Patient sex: M
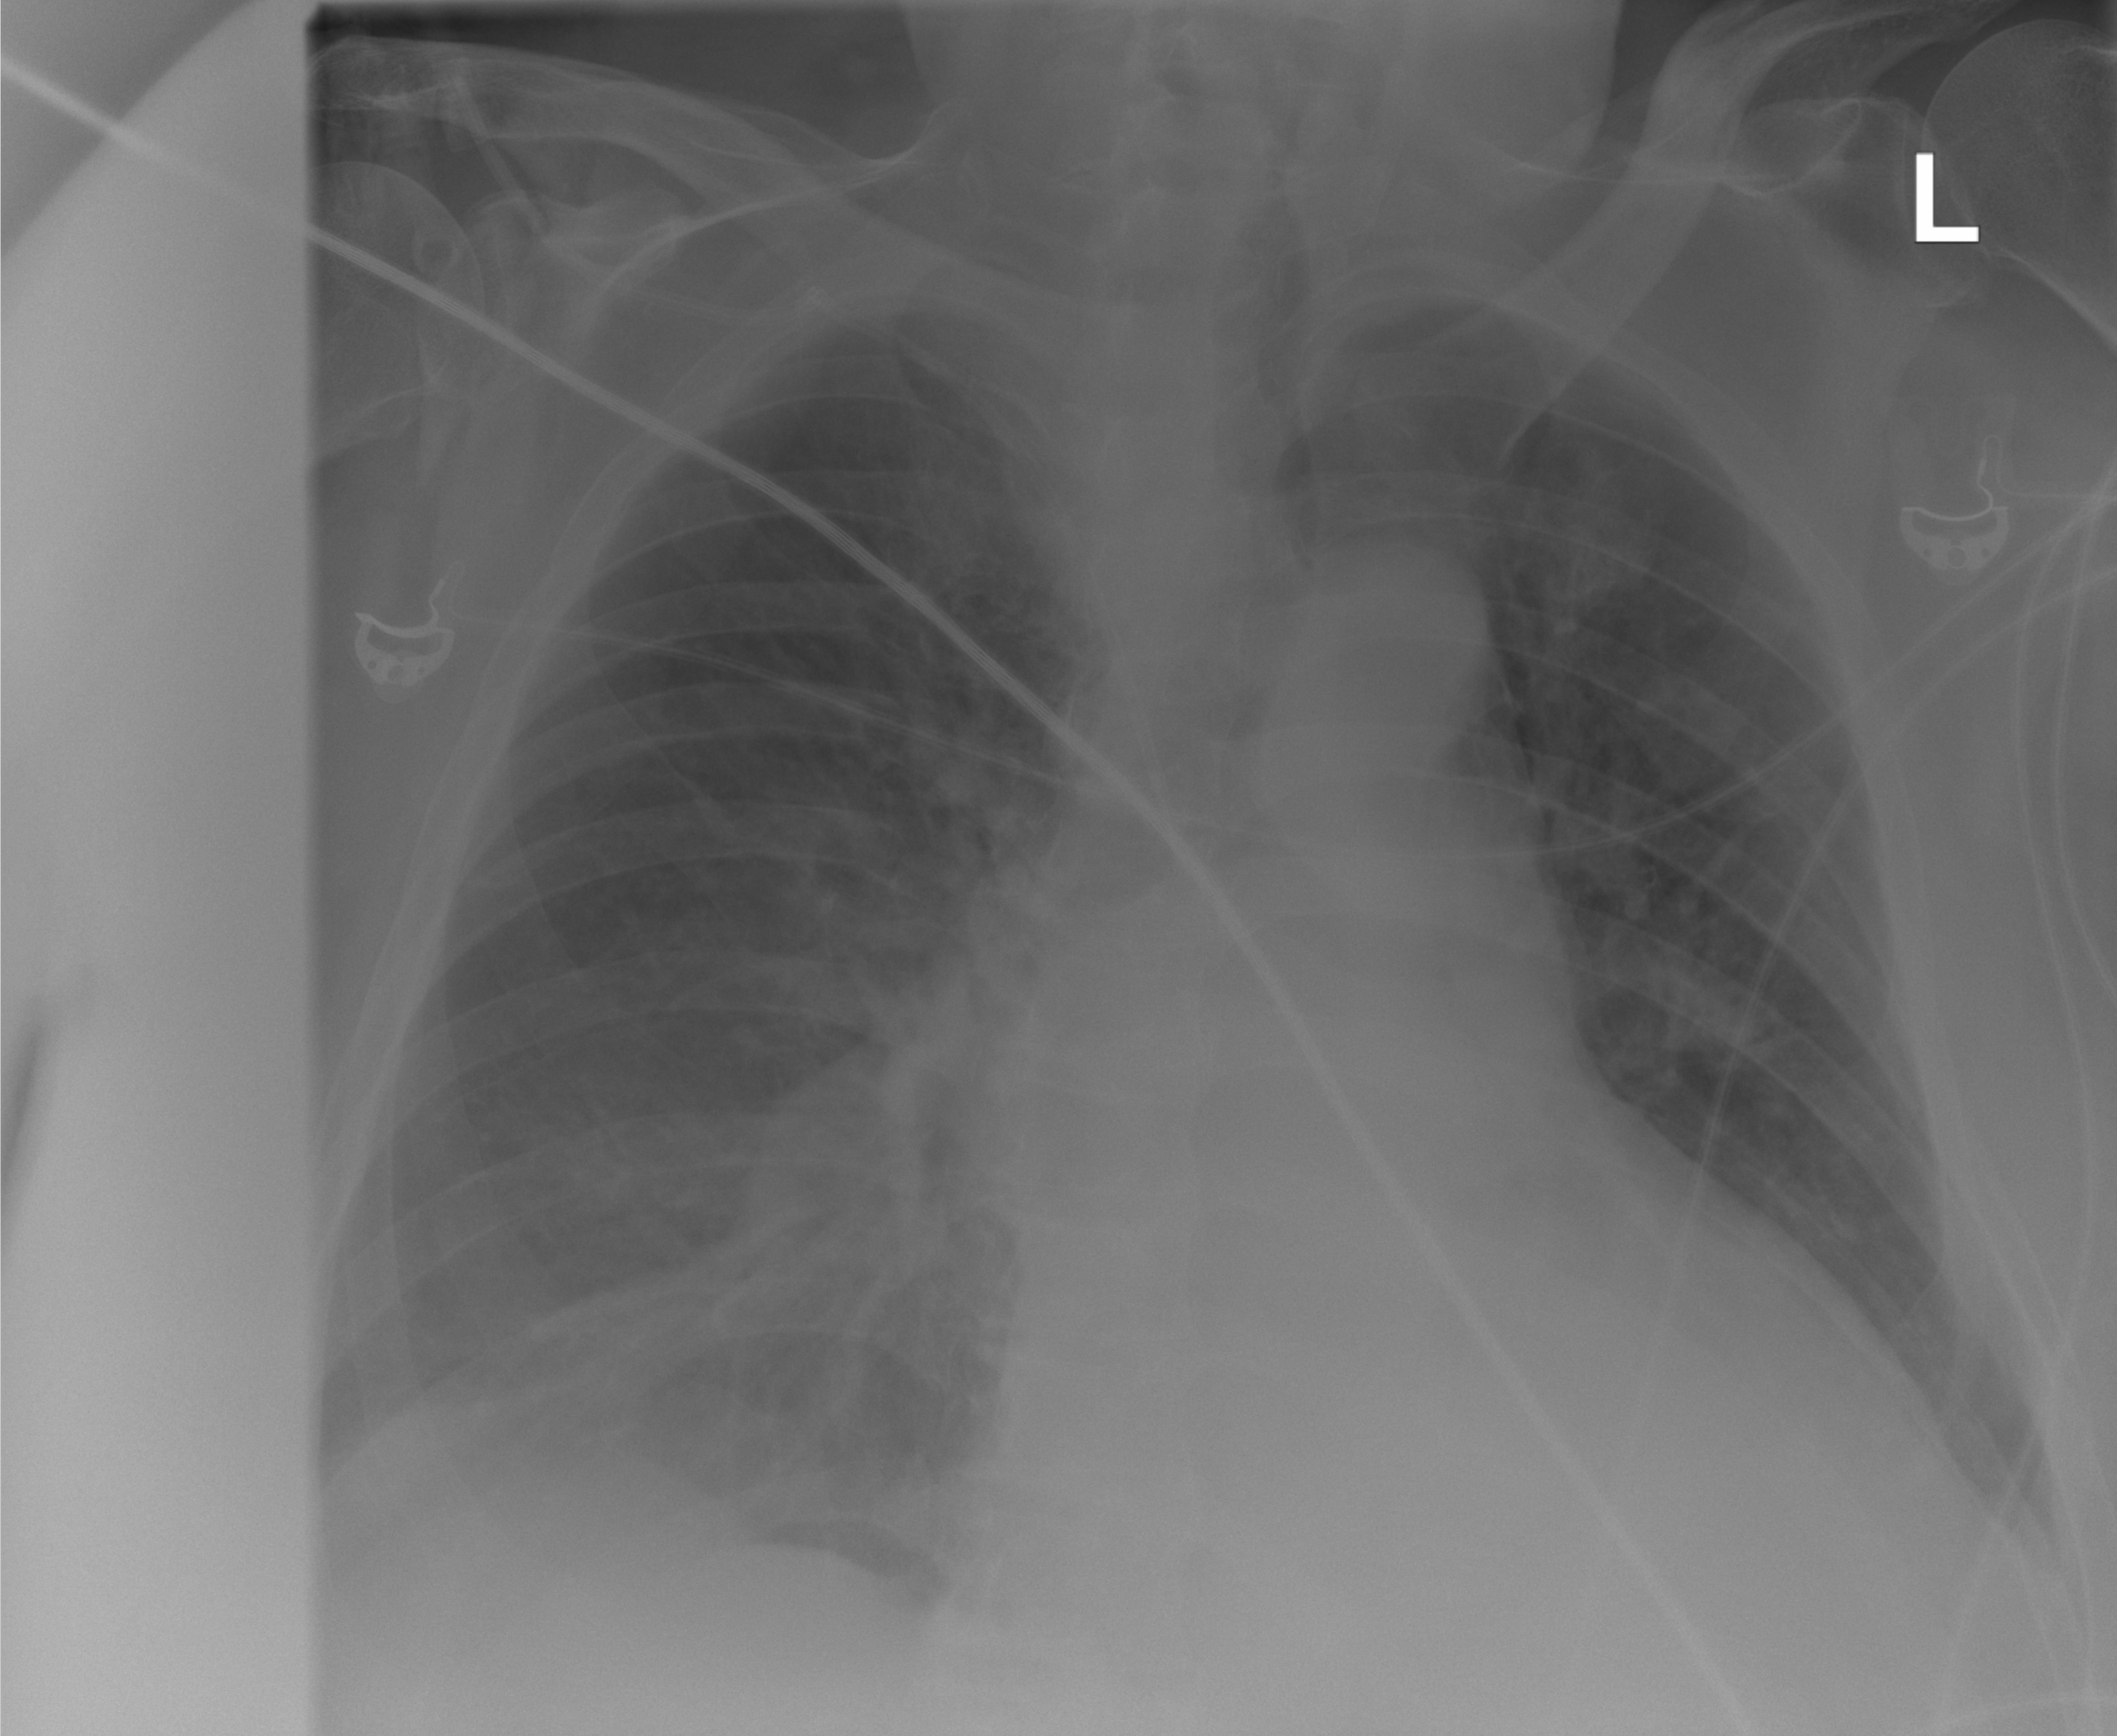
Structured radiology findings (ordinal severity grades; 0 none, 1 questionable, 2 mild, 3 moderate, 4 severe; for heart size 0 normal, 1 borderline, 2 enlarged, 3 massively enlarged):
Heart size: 2
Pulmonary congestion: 1
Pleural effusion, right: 2
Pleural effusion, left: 0
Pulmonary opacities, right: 0
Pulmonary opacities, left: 0
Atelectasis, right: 2
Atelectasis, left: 0